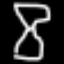
Label: hourglass